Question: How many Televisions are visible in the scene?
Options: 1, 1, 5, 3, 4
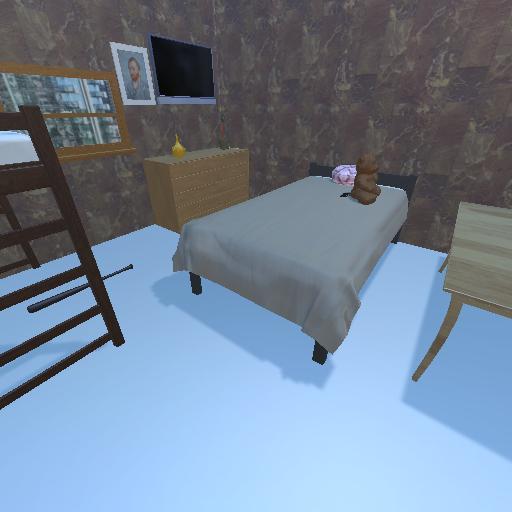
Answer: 1